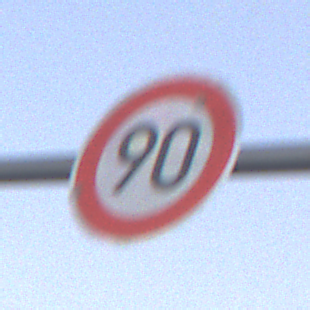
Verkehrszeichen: Geschwindigkeit90
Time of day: SunriseSunset
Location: Outdoor (RoadRail)
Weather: PartlyCloudy
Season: NotSpecified
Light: Natural